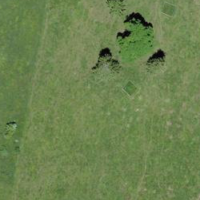
EUNIS habitat code: 24
Species observed at this site:
Phyteuma orbiculare